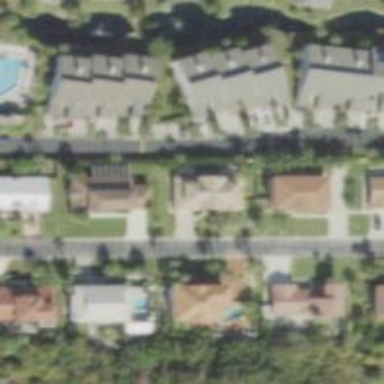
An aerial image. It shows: Neighborhood.